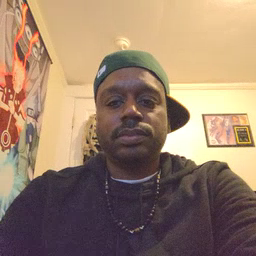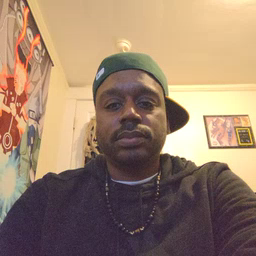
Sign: cut